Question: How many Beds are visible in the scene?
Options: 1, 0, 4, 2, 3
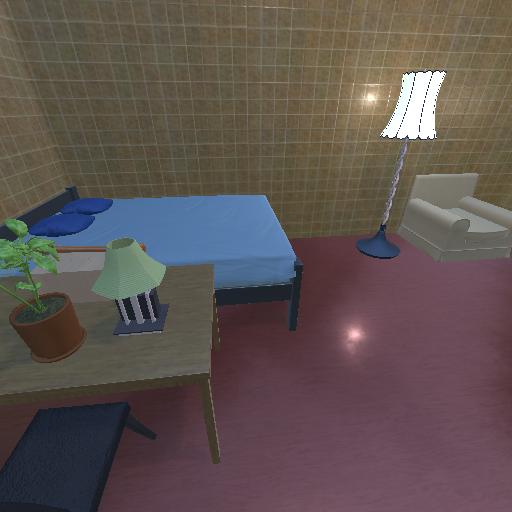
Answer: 1